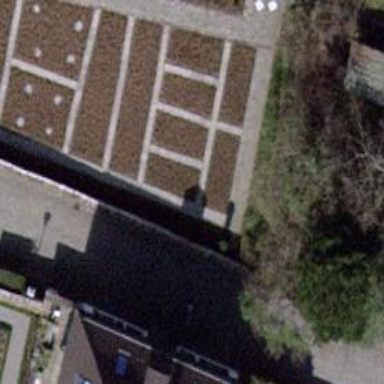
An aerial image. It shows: Footway surfaced with paving stones.